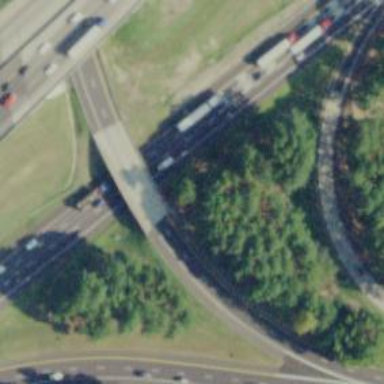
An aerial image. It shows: Motorway link bridge.